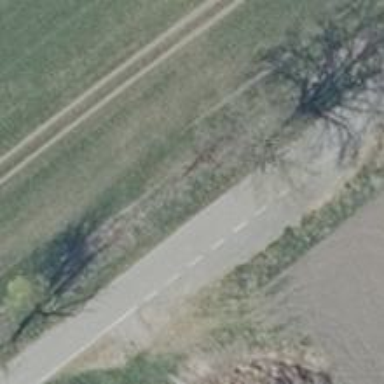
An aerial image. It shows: Passing place on the road.